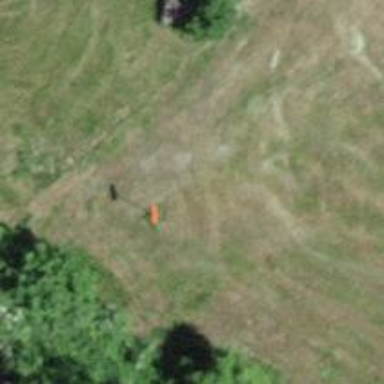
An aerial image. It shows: Pole with roofed pipeline marker.